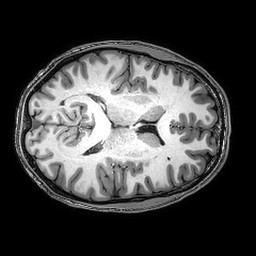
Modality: T1w
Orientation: axial
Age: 26
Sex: male
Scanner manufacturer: philips
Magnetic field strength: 3 T
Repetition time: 0.008465 s
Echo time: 0.00391 s